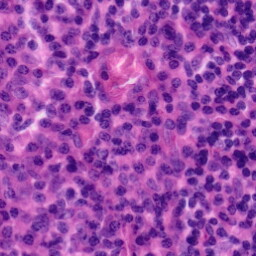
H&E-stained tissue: Tonsil